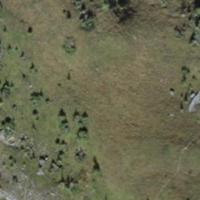
EUNIS habitat code: 48
Species observed at this site:
Colias palaeno